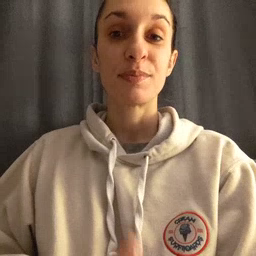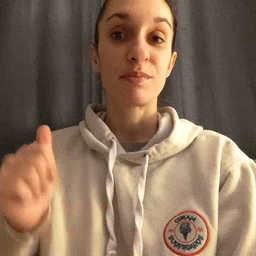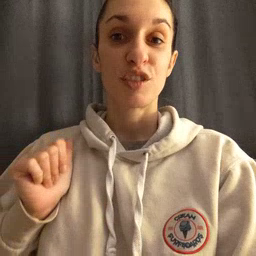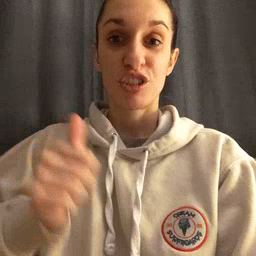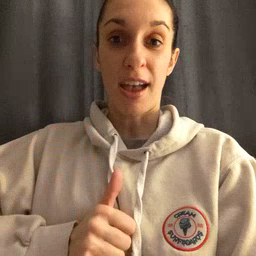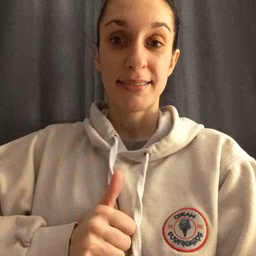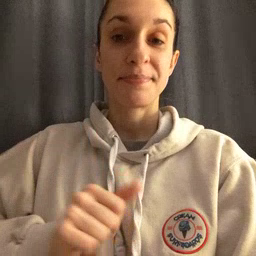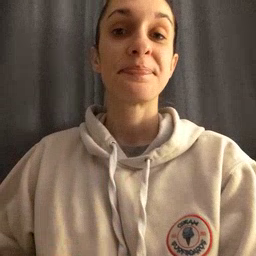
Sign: jacket